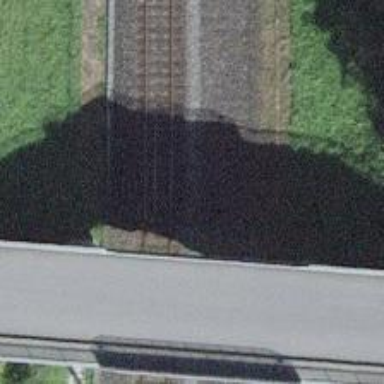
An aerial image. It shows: Single railway track with electrified contact line.